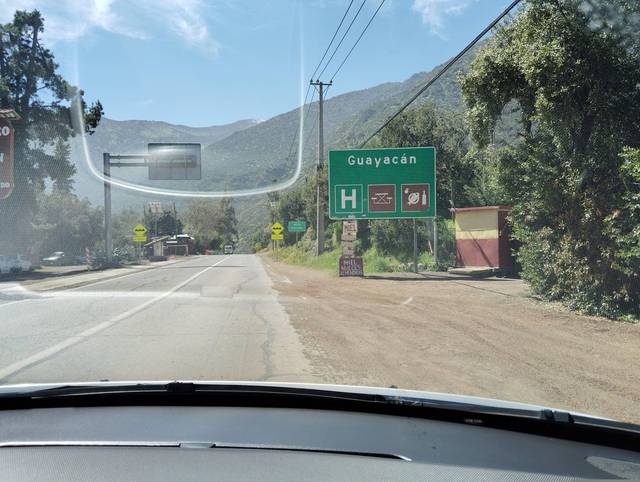
Region: Chile
Coordinates: -33.623, -70.351